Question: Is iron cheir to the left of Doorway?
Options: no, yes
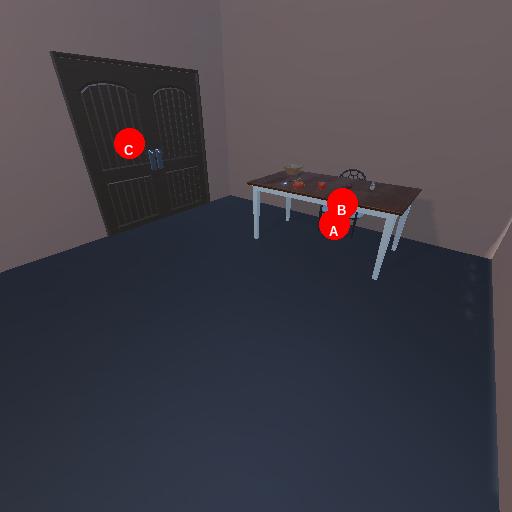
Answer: no